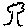
Label: tree